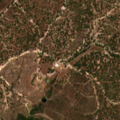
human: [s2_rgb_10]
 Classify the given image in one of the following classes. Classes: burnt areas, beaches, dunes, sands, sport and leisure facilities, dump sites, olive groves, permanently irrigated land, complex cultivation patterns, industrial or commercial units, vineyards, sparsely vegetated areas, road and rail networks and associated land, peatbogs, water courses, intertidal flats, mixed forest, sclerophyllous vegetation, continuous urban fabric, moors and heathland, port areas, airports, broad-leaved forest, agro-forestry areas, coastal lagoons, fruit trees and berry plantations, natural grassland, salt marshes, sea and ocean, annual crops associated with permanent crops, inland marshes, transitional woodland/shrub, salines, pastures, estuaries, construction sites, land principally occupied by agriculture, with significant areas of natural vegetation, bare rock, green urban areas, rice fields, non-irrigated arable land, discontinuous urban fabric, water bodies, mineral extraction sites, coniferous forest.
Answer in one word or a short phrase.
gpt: agro-forestry areas, broad-leaved forest, transitional woodland/shrub